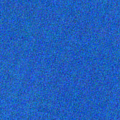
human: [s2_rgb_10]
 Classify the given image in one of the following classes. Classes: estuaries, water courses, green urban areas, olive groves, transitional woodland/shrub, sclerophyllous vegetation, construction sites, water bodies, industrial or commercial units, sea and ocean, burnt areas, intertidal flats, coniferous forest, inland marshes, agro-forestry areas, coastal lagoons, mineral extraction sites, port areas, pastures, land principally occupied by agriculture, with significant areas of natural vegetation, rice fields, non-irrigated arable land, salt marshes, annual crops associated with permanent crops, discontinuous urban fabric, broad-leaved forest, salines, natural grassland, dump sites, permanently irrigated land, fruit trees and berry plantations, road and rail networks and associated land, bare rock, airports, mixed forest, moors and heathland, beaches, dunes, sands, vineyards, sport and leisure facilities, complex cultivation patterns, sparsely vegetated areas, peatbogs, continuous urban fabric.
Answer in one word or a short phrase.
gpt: sea and ocean